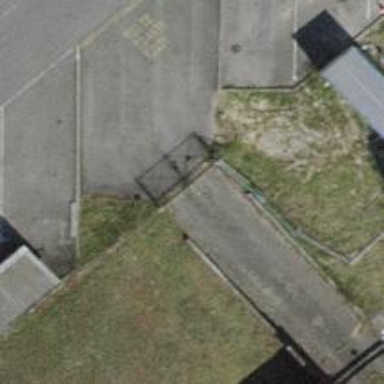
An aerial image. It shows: Entrance with barrier.